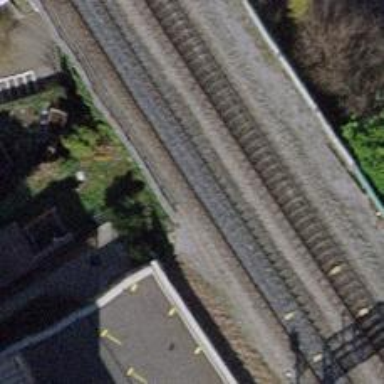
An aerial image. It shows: Bridge over railway with electrified contact lines.